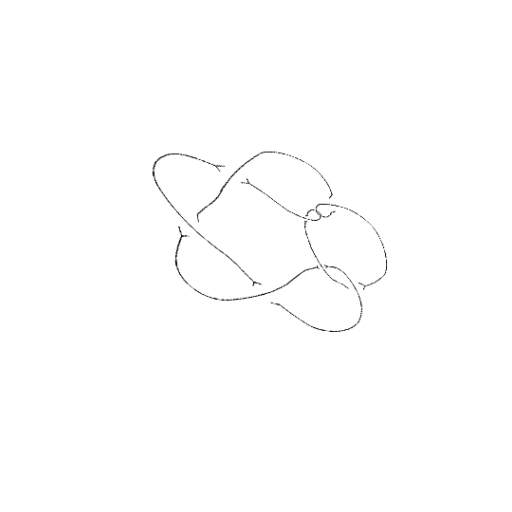
Crossing number: 9